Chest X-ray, AP view. Patient: 27 years old, sex F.
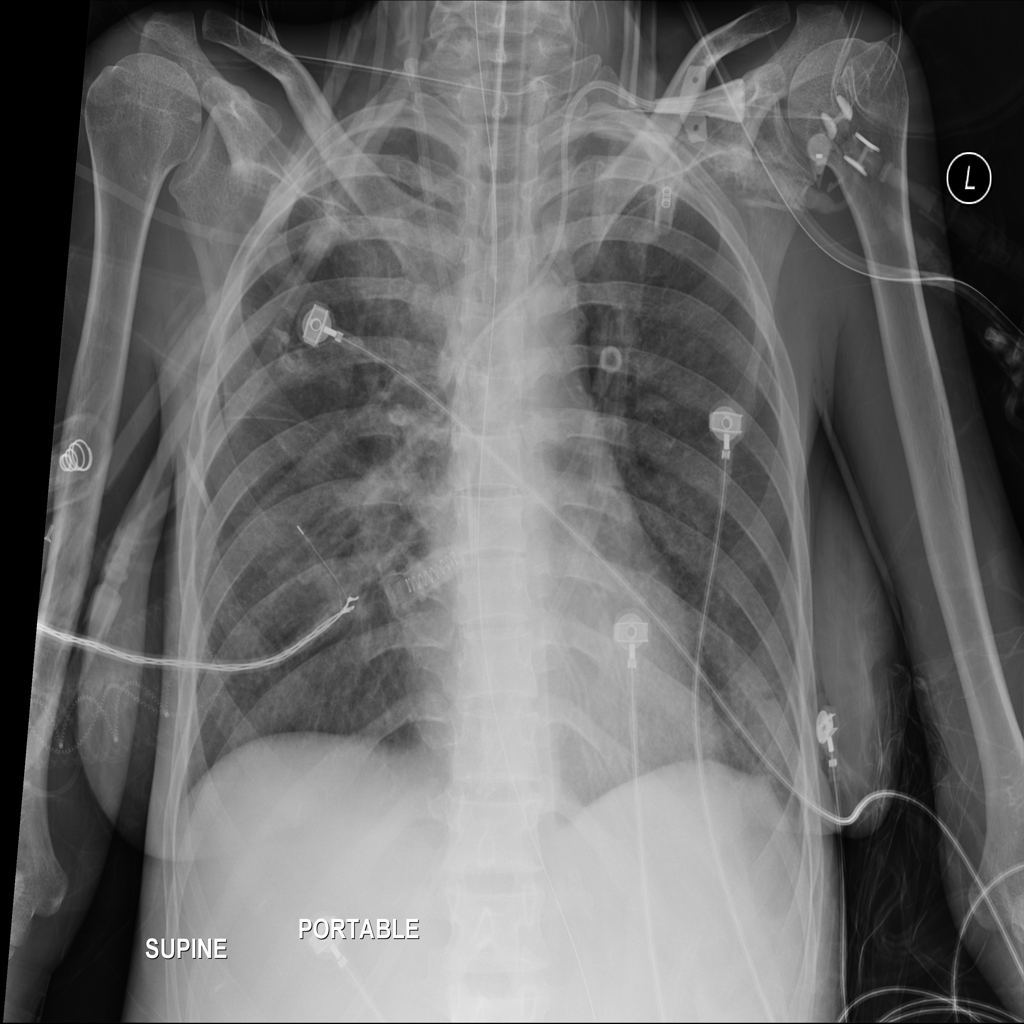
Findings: Atelectasis, Edema, Infiltration, Nodule, Pleural_Thickening